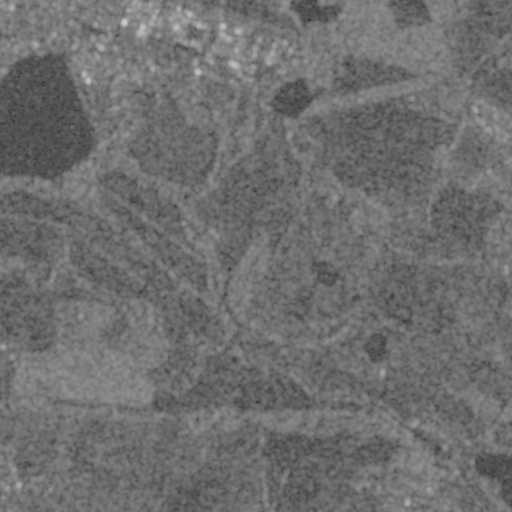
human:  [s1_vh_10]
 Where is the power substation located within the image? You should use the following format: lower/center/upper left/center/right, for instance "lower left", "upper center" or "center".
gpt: The power substation is located in the upper center of the image.
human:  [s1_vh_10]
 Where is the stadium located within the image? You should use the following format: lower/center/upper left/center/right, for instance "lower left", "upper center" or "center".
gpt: The stadium is located in the upper right of the image.
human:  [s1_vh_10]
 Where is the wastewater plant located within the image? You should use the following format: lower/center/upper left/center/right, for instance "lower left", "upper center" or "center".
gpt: The wastewater plant is located in the upper left of the image.
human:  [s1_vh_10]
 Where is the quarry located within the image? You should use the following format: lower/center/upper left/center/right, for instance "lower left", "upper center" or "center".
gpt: There is no quarry in the image.

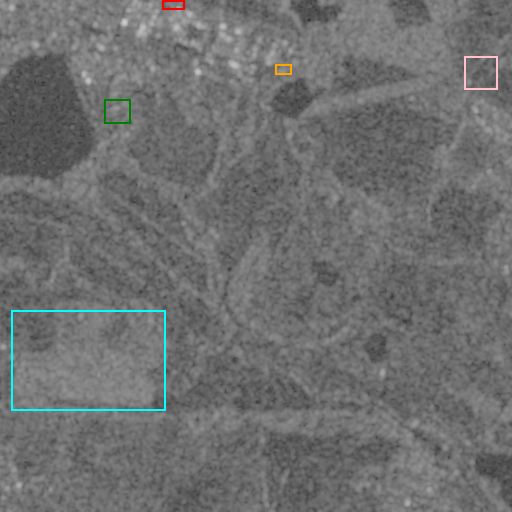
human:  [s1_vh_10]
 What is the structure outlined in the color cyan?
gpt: The structure outlined in cyan is a crop field.
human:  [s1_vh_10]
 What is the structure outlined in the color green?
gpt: The structure outlined in green is a park.
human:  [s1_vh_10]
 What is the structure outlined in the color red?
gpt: The structure outlined in red is a parking lot.
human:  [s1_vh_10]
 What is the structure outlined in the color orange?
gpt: The structure outlined in orange is a power substation.
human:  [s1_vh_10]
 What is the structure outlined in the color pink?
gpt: The structure outlined in pink is a stadium.
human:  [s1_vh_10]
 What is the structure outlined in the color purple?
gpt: There is no purple outline.